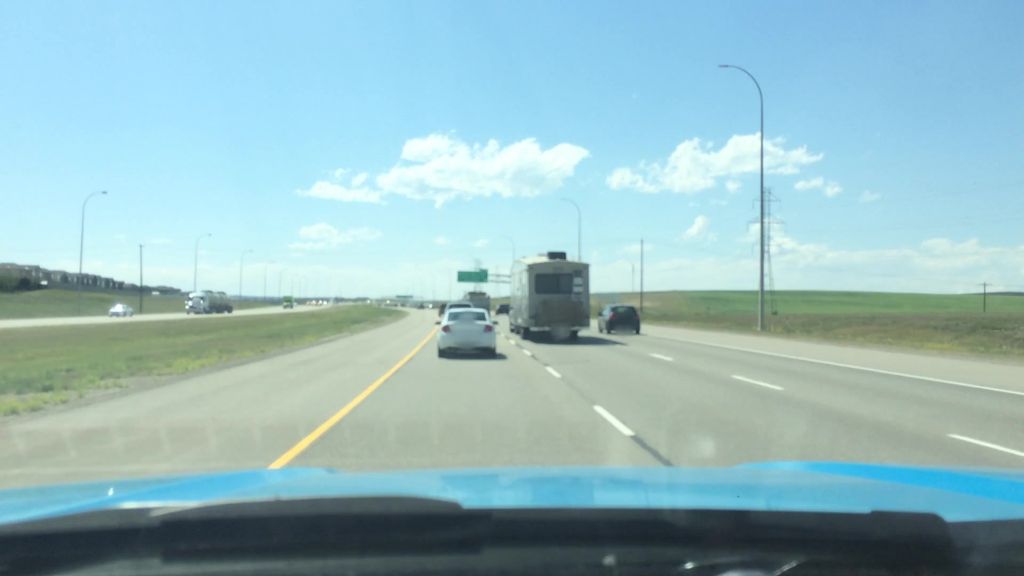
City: calgary